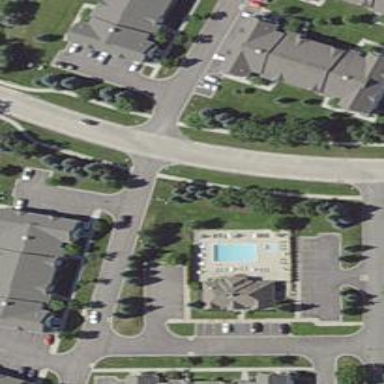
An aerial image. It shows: Residential road with separate sidewalk.